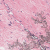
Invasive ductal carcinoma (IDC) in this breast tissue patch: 0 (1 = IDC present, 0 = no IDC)